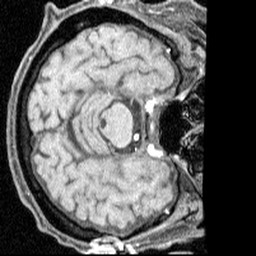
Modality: angio
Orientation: axial
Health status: ill
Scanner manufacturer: siemens
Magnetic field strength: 1.5 T
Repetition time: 0.039 s
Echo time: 0.00502 s